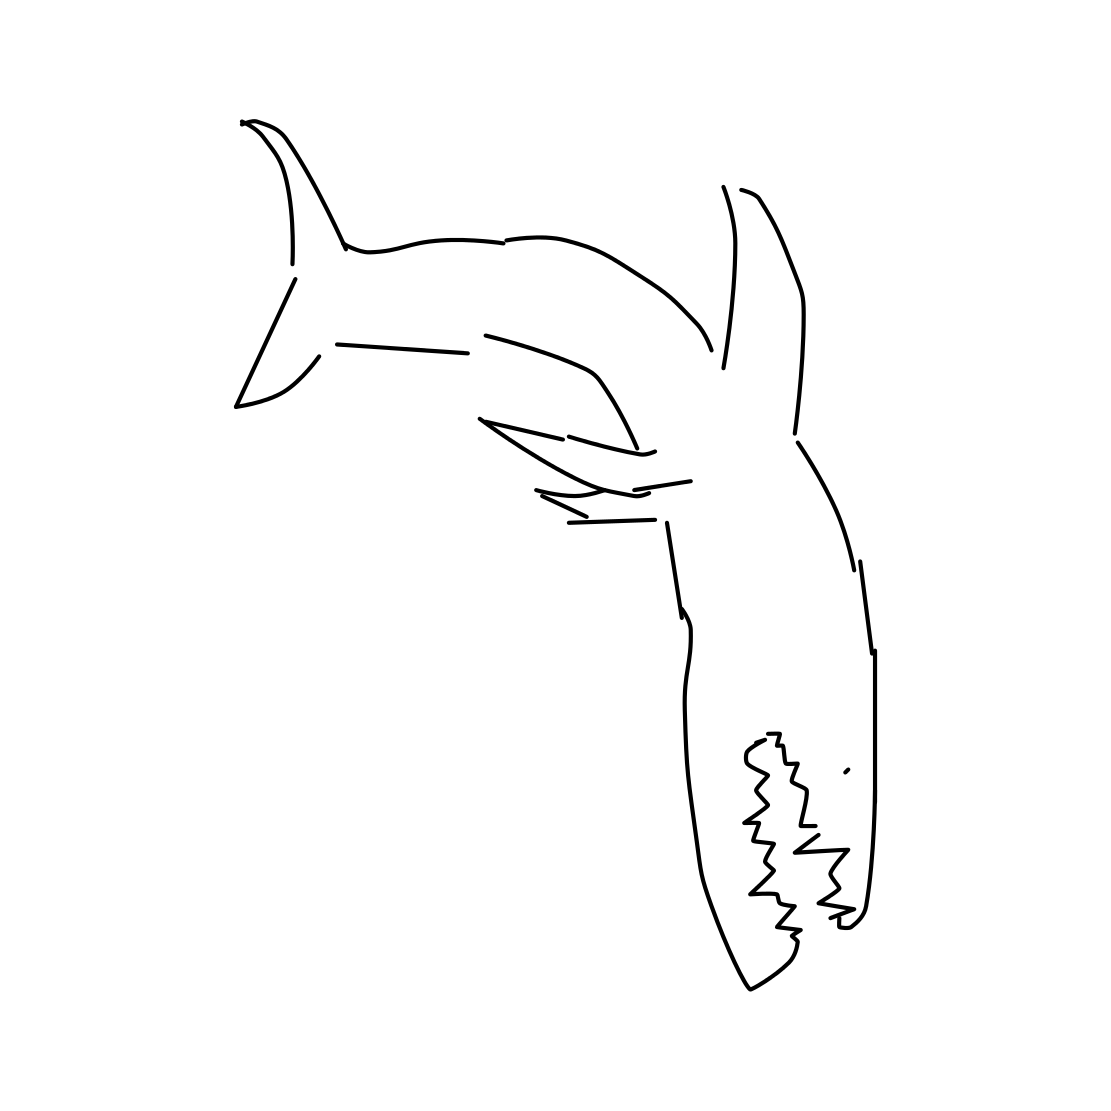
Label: shark